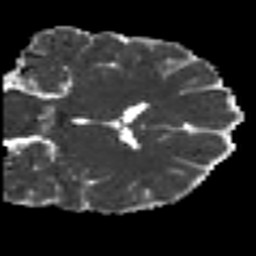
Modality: MD
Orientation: coronal
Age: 27
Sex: male
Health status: ill
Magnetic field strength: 3 T
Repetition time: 9 s
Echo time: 0.093 s